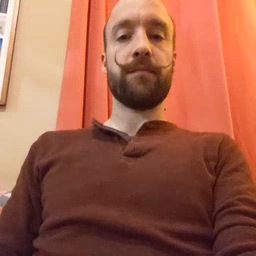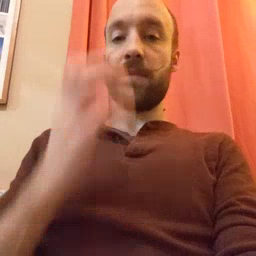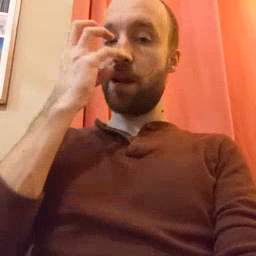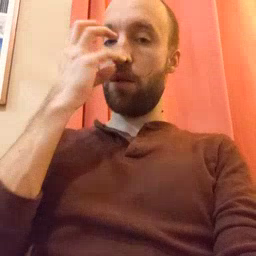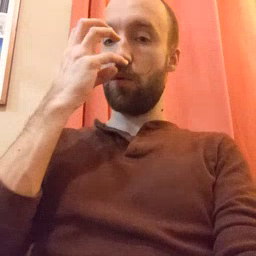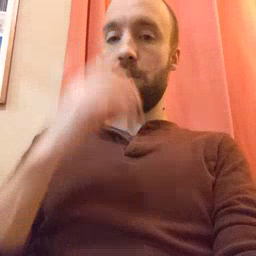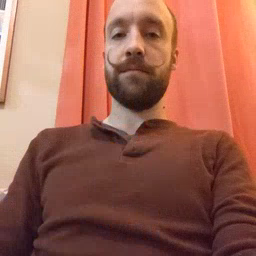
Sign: clown